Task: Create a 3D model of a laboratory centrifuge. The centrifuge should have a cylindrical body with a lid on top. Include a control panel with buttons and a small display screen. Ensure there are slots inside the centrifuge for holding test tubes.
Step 552:
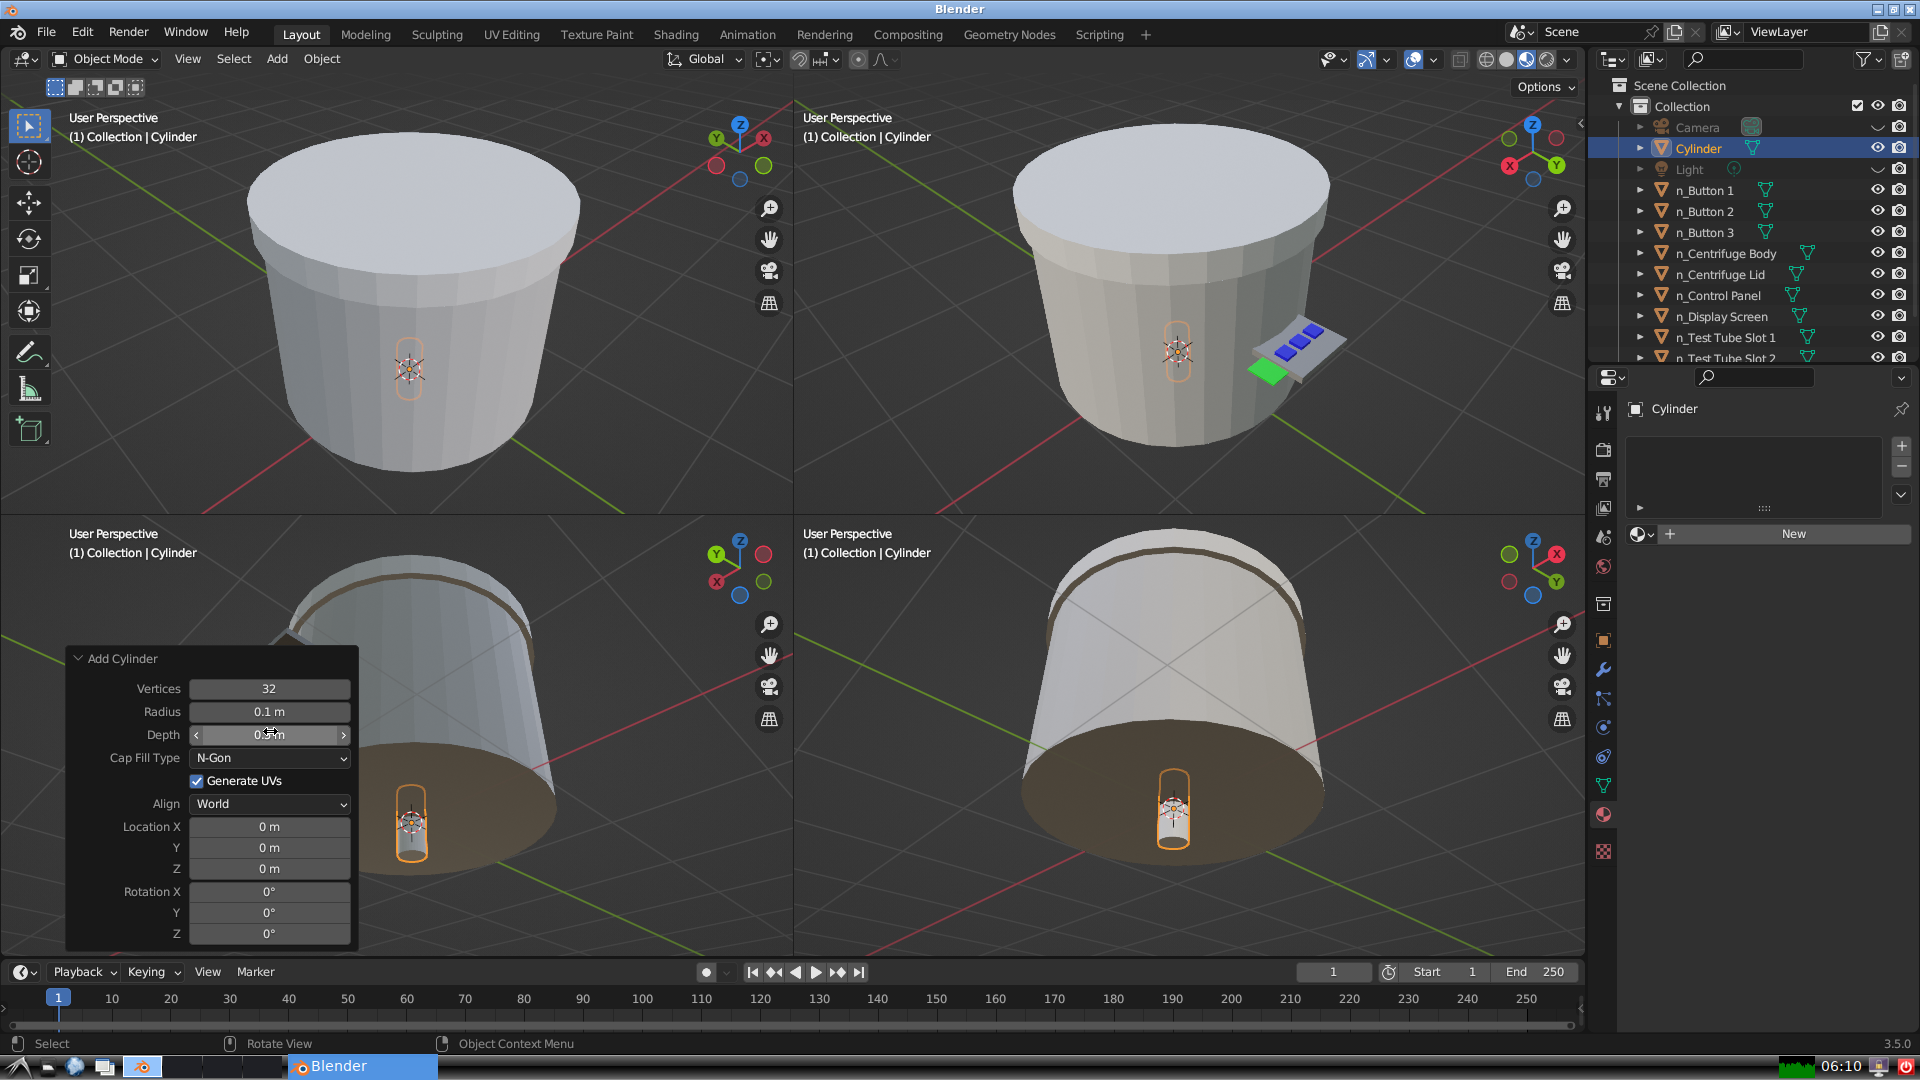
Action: {"mouse_move": [270, 824]}